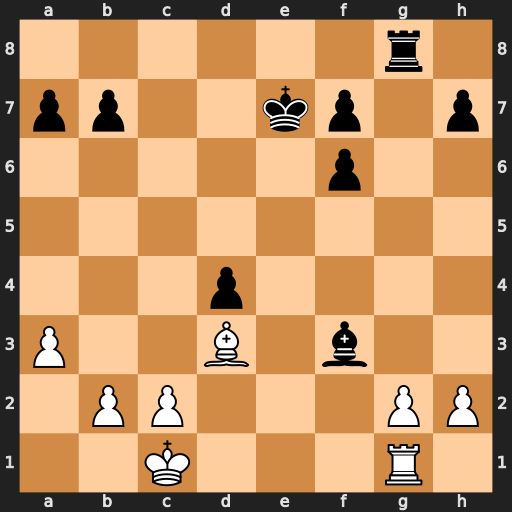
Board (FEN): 6r1/pp2kp1p/5p2/8/3p4/P2B1b2/1PP3PP/2K3R1
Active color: w
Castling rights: -
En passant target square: -
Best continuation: Re1+ Kd6 gxf3